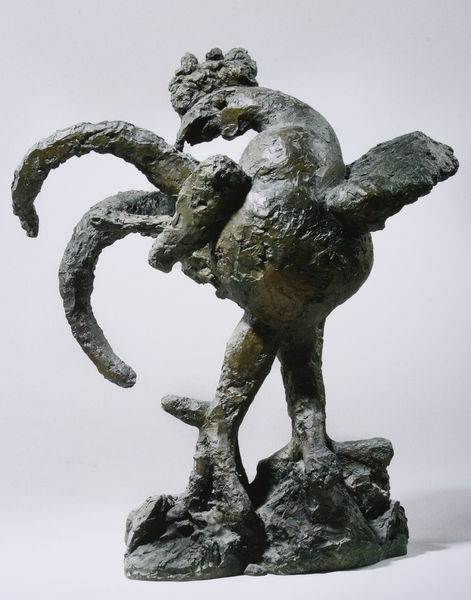
Titel: Coq, Hahn
Künstler: Pablo Picasso
Institution: Privatsammlung
Schlagwörter: blau, feder, felsen, flügel, mann, schatten, vogel, weiß, grün, bewegung, grau, hintergrund, gras, tier, tiere, wiese, augen, federn, sockel, stein, auge, figur, fliegen, skulptur, beine, schwanz, füße, schnabel, bogen, abstrakt, kamm, bauernhof, wild, bronze, plastik, plinthe, foto, fotografie, photographie, bögen, krallen, gedreht, männlich, stall, kralle, hahn, huhn, verdreht, krähen, hau, bronzefigur, gockel, henne, eier, gehauen, federvieh, hahnenkamm, wildheit, azgen, kikeriki, kikerikie, wildbahn